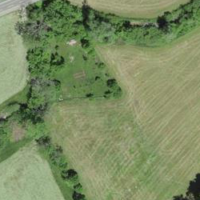
EUNIS habitat code: 25
Species observed at this site:
Arianta arbustorum